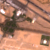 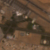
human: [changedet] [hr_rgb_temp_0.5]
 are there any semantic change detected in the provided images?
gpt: There is no difference.